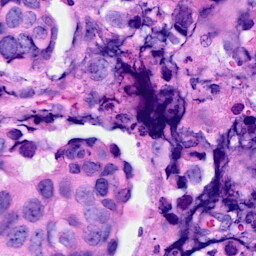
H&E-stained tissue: Breast